Question: OK, I admit it, this is a unique case. When we build our application we are using make, so I've included my tests in a test folder under src. Then at the same level as our release folder we have created a unit-test folder that includes all of our source files and our test source files.
But my IDE is CLion, which uses CMake. In my CMakeLists.txt file, I have included:
'''
enable_testing()
find_package(GTest REQUIRED)
include_directories(${GTEST_INCLUDE_DIRS})
add_executable(TestProject ${SOURCE_FILES})
target_link_libraries(TestProject ${GTEST_BOTH_LIBRARIES})
'''
I am creating my first Test Fixture. Here is the code:
'''
#include "OPProperties.h"
#include "gtest/gtest.h"
namespace {
// The fixture for testing class OPPropertiesTestTest.
class OPPropertiesTestTest : public ::testing::Test {
protected:
// You can remove any or all of the following functions if its body
// is empty.
OPPropertiesTestTest() {
// You can do set-up work for each test here.
}
virtual ~OPPropertiesTestTest() {
// You can do clean-up work that doesn't throw exceptions here.
}
// If the constructor and destructor are not enough for setting up
// and cleaning up each test, you can define the following methods:
virtual void SetUp() {
// Code here will be called immediately after the constructor (right
// before each test).
}
virtual void TearDown() {
// Code here will be called immediately after each test (right
// before the destructor).
}
// Objects declared here can be used by all tests in the test case for OPPropertiesTestTest.
};
TEST_F(OPPropertiesTestTest, ThisTestWillFail) {
EXPECT_EQ(0, 2);
}
} // namespace
int main(int argc, char **argv) {
::testing::InitGoogleTest(&argc, argv);
return RUN_ALL_TESTS();
}
'''
Here is an image capture:

Notice the syntax checker errors in my TEST_F function. When I started to type TEST_F code completion is trying to find a Boost Test Function.
Can someone tell me what else I need to add to the CMakeLists.txt file or what I am not doing that GTest functions are not being recognized?
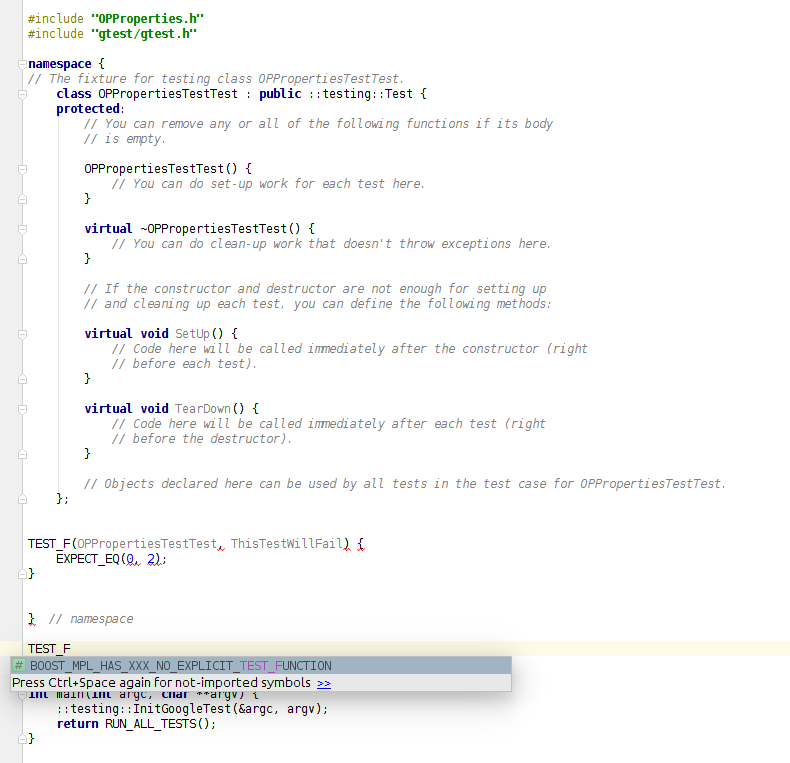
Answer: As panta Rei pointed out, I hadn't actually tried to build the code. When I did I first received a linker error for pthread, so we added the following line the the CMakeLists.txt file:
'''
target_link_libraries(OnePrint pthread)
'''
Then I tried again to build and received these errors:
'''
/home/user/gtest-1.7.0/lib/.libs/libgtest.so: undefined reference to 'pthread_key_create'
/home/user/gtest-1.7.0/lib/.libs/libgtest.so: undefined reference to 'pthread_getspecific'
/home/user/gtest-1.7.0/lib/.libs/libgtest.so: undefined reference to 'pthread_key_delete'
/home/user/gtest-1.7.0/lib/.libs/libgtest.so: undefined reference to 'pthread_setspecific'
collect2: error: ld returned 1 exit status
'''
So, I ran a search on these errors and found <URL>.
The answer that worked for me was <URL>.